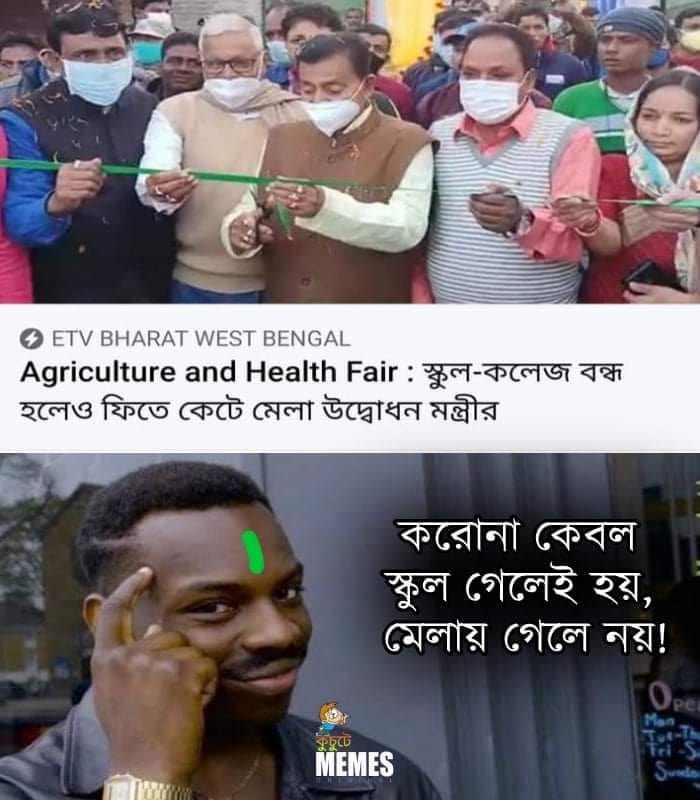
Text: স্কুল-কলেজ বন্ধ হলেও ফিতে কেটে মেলা উদ্বোধন মন্ত্রীর করোনা কেবল স্কুল গেলেই হয়, মেলায় গেলে নয়!
Label: Hate
Hate category: Political
Targeted group: Organization